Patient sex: M
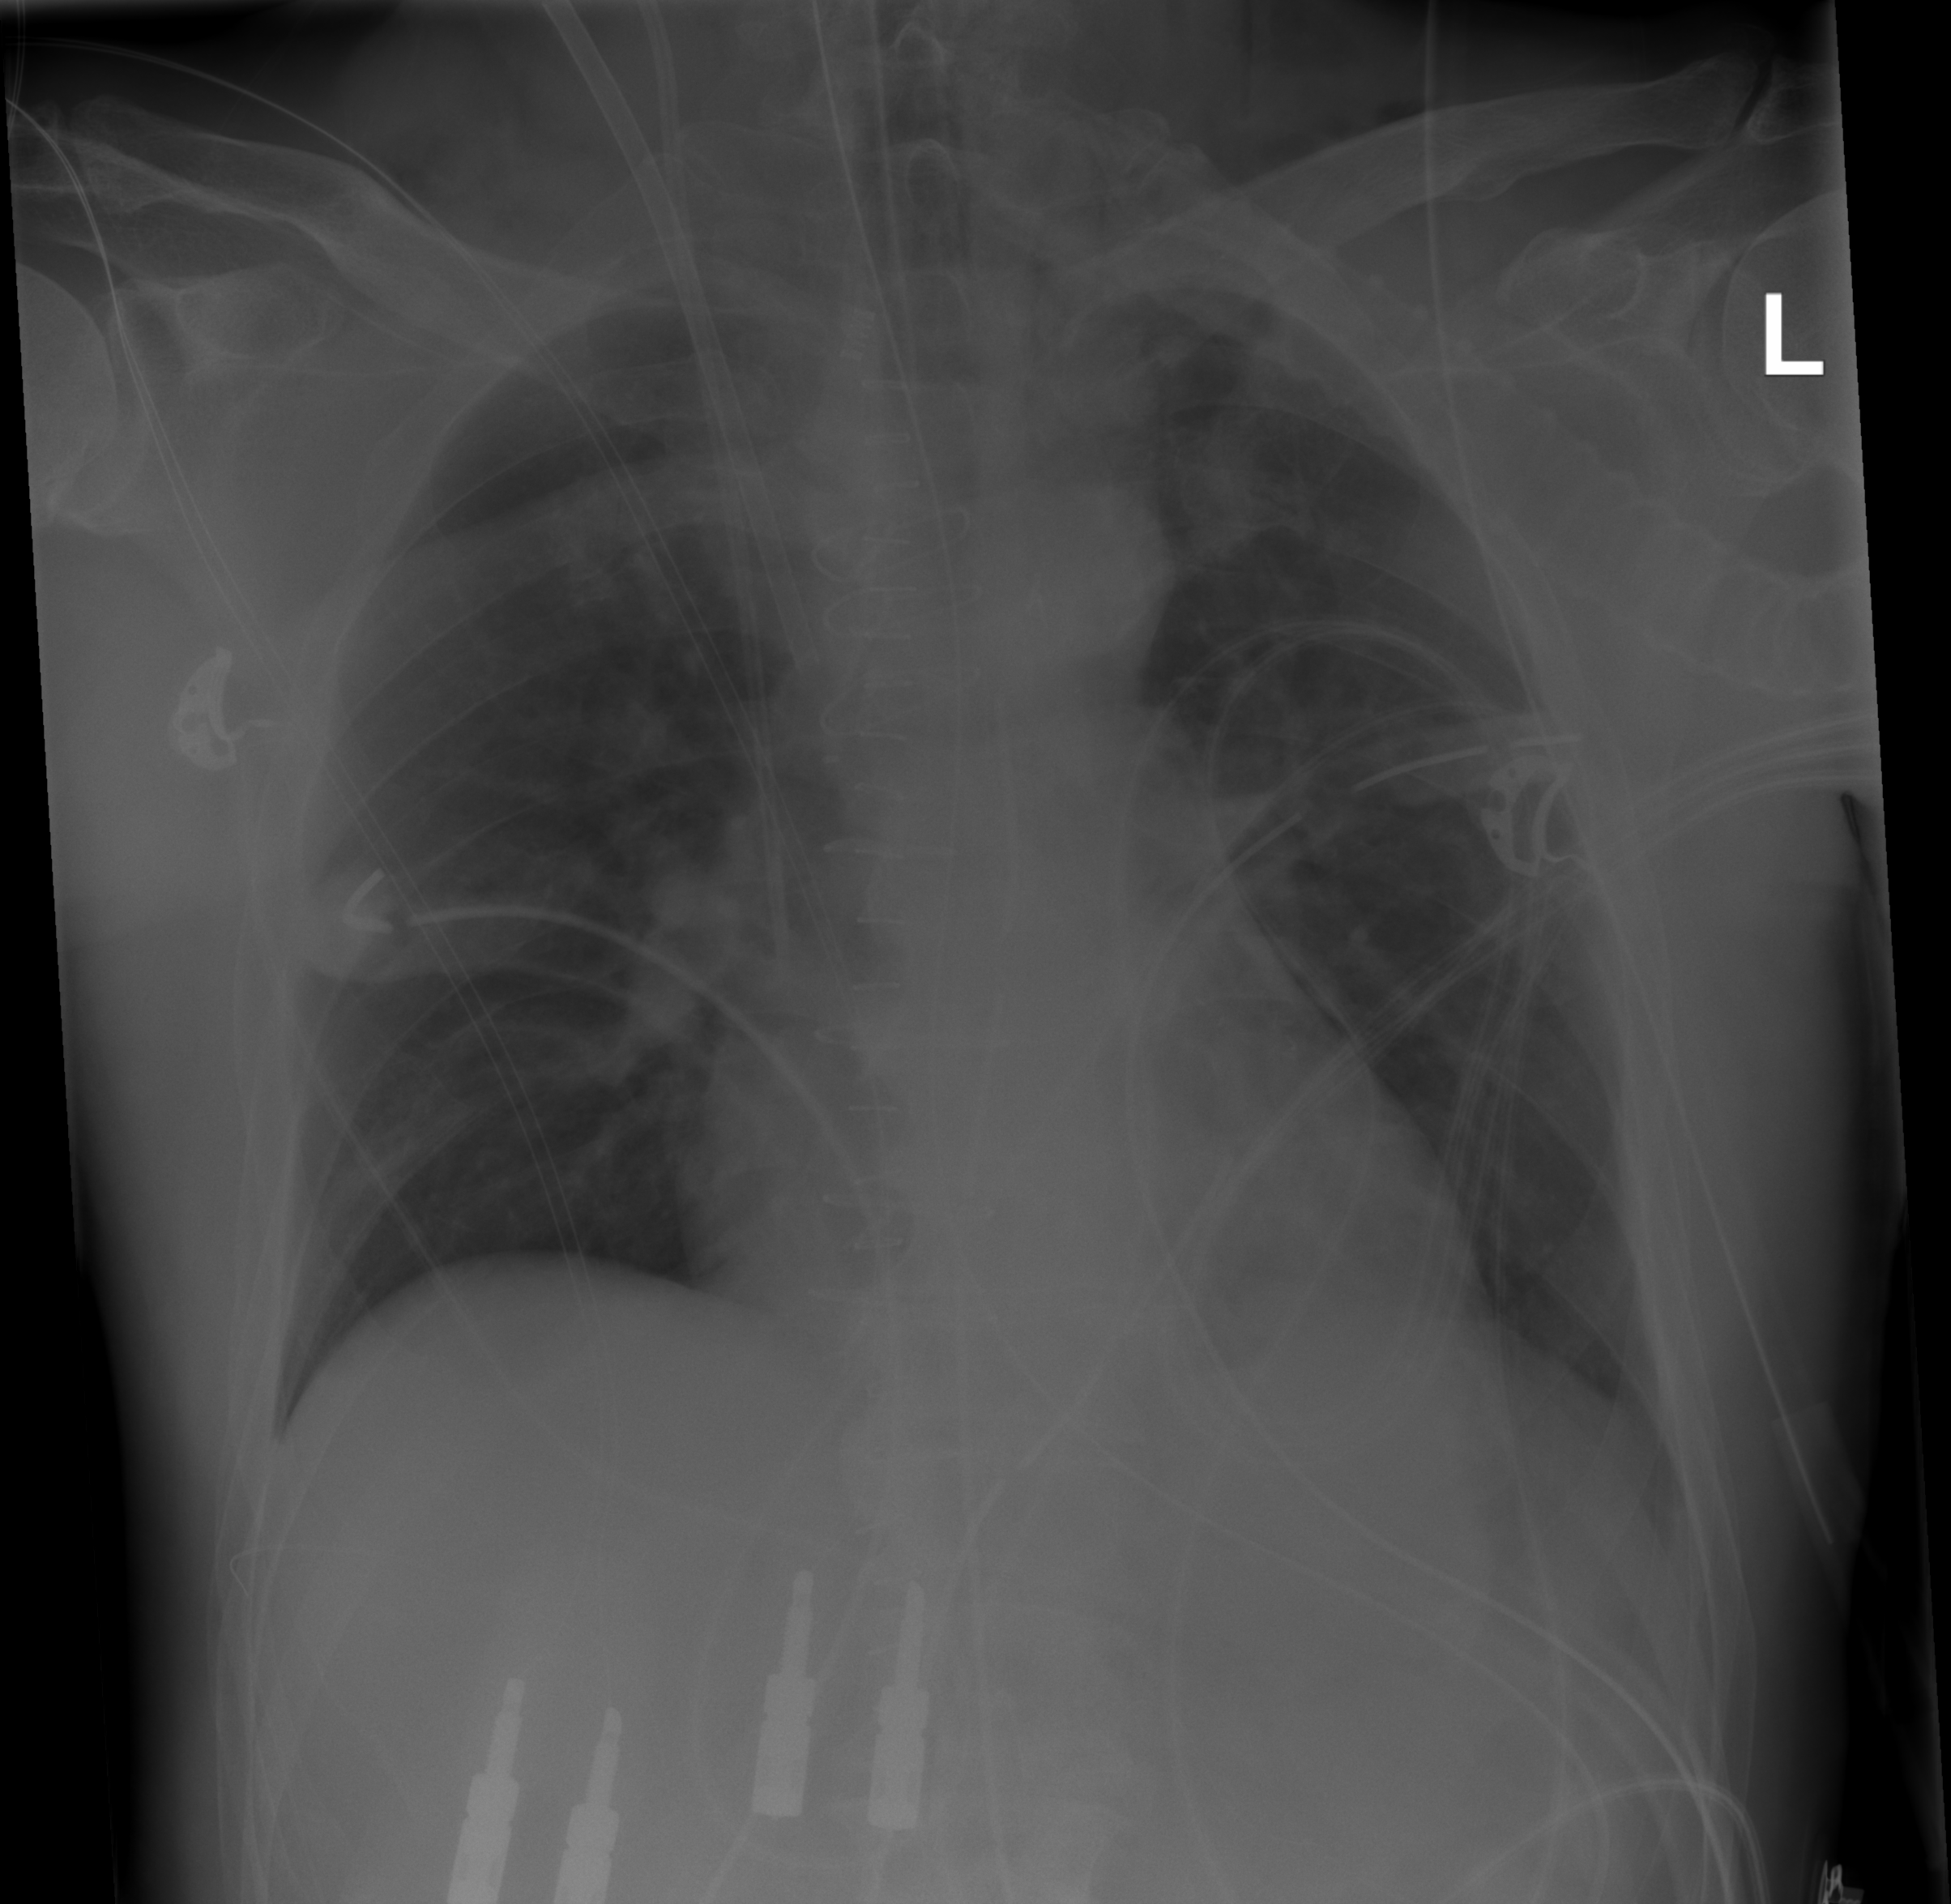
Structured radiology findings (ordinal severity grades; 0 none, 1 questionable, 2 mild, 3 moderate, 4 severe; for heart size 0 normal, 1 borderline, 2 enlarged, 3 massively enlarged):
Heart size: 1
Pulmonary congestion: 0
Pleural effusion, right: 0
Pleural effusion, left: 2
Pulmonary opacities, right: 0
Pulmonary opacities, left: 0
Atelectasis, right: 0
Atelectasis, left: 0